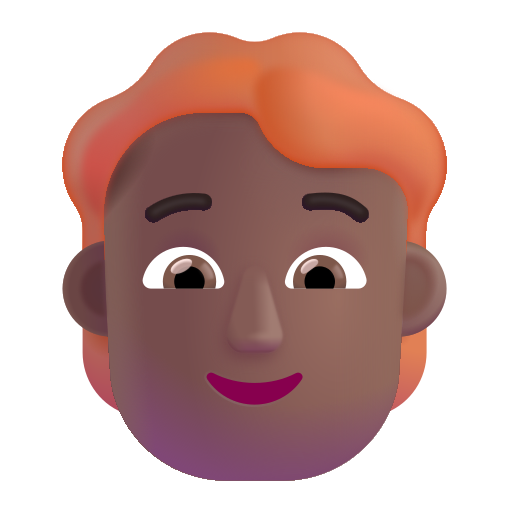
person red hair color  dark